Current action and preconditions to check: trajectory_clear

Your task: For each precondition in the list above, predict whether it will hold at this action.

Consider the current scene as observed from the mobile robot's camera, and analyze the predicted future states of all dynamic agents (e.g., people, animals, vehicles, or any moving entities) within the NEXT SECOND.

IMPORTANT: Only answer "very likely" if you are absolutely certain—based on strong, clear evidence—that a dynamic agent will violate the precondition in the predicted future state. Do NOT answer "very likely" for unlikely, ambiguous, or low-probability risks.

Ask yourself for each precondition: Is there a high probability, with clear and convincing evidence, that the predicted future states of any dynamic agent will interfere with the predicted future state of the currently executing action within the NEXT SECOND, causing that precondition to fail?

Assess the risk level based on these predictions. Use "likely" or "very likely" if motions create a clear risk of interference.

Use "neutral" or "improbable" if agents are nearby but their predicted paths are clearly diverging or non-conflicting.

Failure Risk Categories: "very improbable", "improbable", "neutral", "likely", "very likely"

Answer Format: Output ONLY the probability_of_failure value from these categories: "very improbable", "improbable", "neutral", "likely", "very likely"

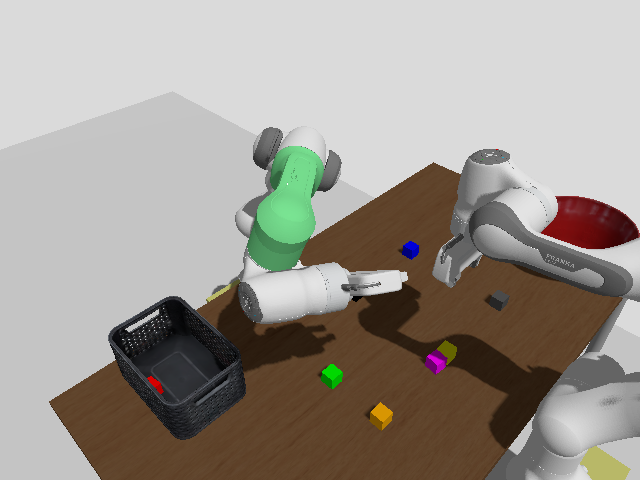

Answer: improbable